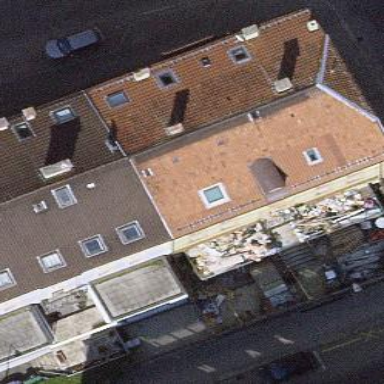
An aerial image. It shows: Apartment building with side-hipped roof.